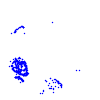
Particle: pion